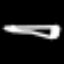
Label: pencil